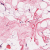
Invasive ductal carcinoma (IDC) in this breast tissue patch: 0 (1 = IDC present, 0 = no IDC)